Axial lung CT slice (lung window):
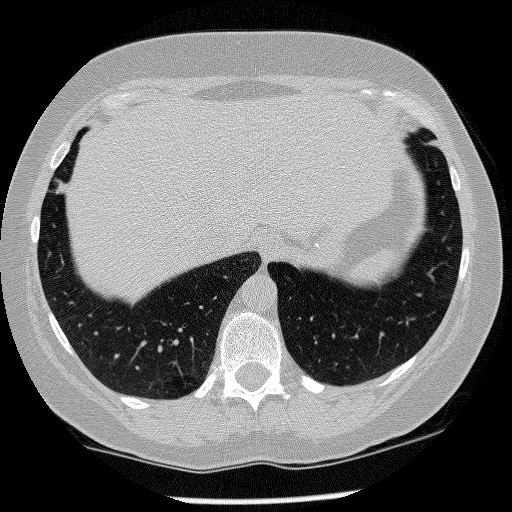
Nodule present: no